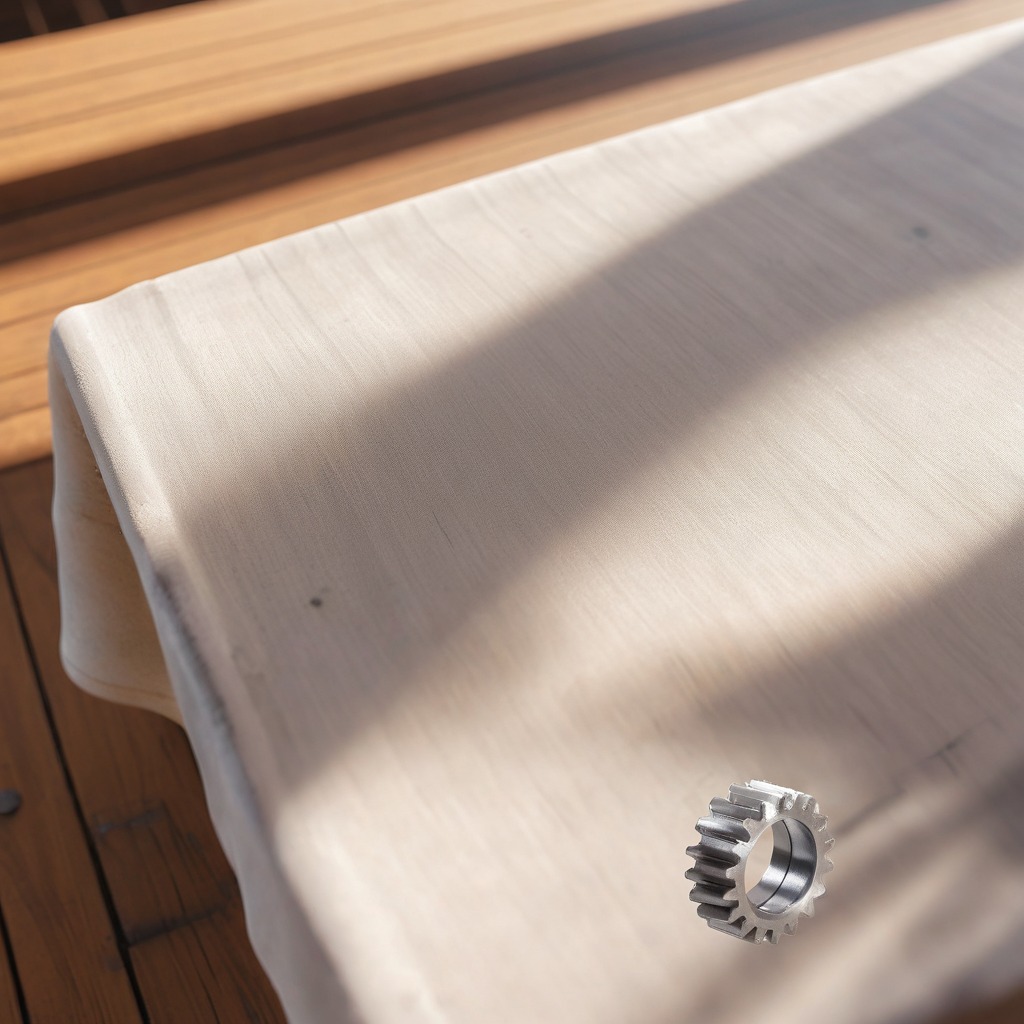
A steel gear with teeth is lying on the wooden table.